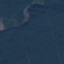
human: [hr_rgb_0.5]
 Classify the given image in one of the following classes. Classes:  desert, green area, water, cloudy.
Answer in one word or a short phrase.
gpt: green area